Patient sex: M
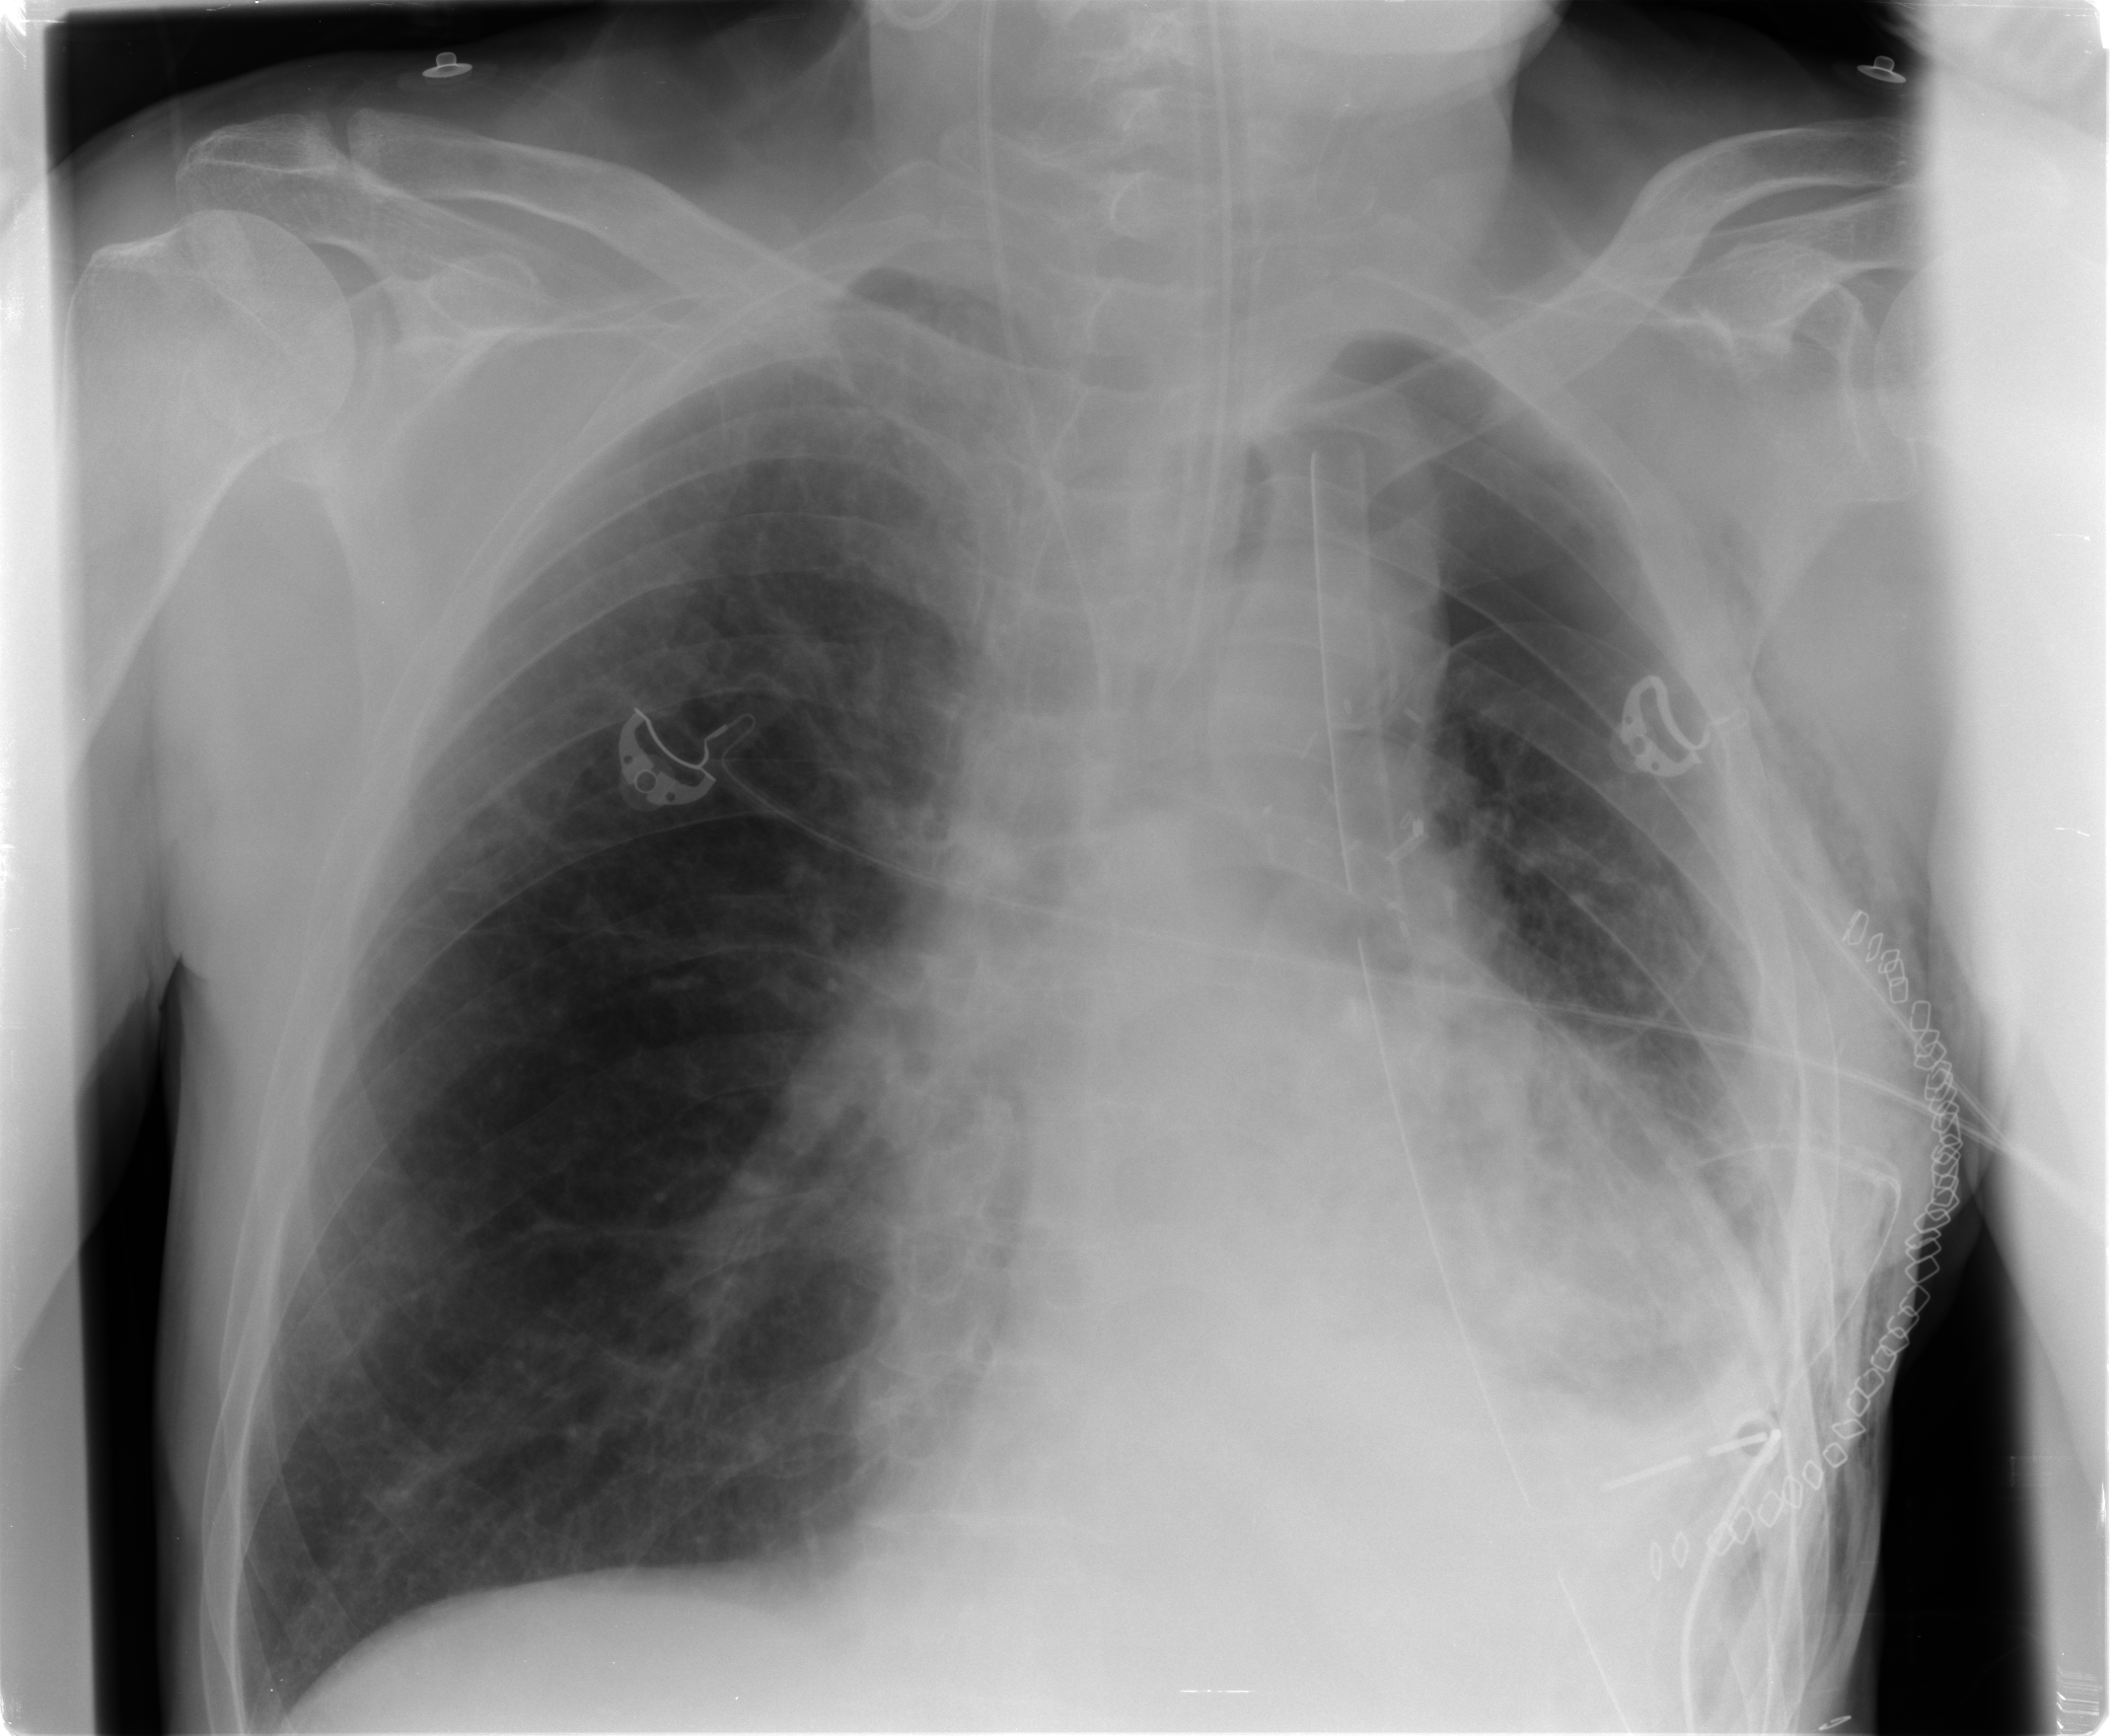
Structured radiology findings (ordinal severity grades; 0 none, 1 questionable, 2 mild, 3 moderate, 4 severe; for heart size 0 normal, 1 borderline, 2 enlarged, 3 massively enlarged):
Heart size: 0
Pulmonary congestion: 0
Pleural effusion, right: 0
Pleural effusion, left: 3
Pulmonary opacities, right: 0
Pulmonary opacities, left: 0
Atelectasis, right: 0
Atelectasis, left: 2